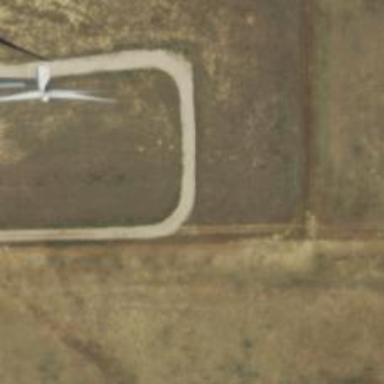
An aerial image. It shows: Road designated for service vehicles specifically for accessing wind farm.